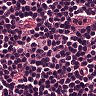
Metastatic tissue present: no